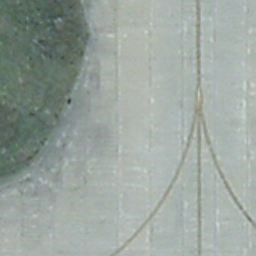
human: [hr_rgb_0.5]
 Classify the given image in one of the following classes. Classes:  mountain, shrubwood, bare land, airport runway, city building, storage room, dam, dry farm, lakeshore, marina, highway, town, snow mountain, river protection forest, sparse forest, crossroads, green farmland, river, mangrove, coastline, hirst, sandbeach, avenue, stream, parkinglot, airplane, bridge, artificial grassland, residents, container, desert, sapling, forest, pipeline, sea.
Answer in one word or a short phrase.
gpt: airport runway